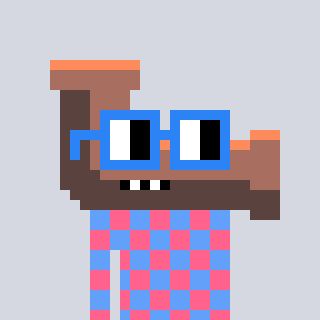
a pixel art character with square blue glasses, a pipe-shaped head and a blue-colored body on a cool background